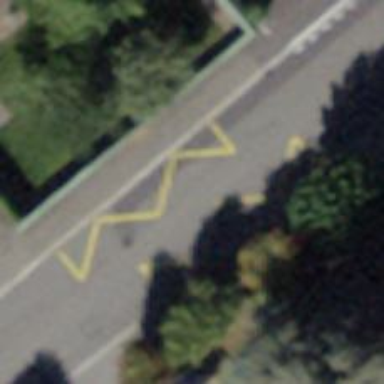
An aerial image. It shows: Bus stop with stop position for public transport.